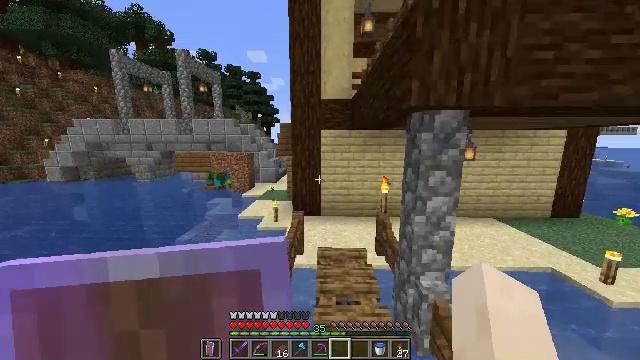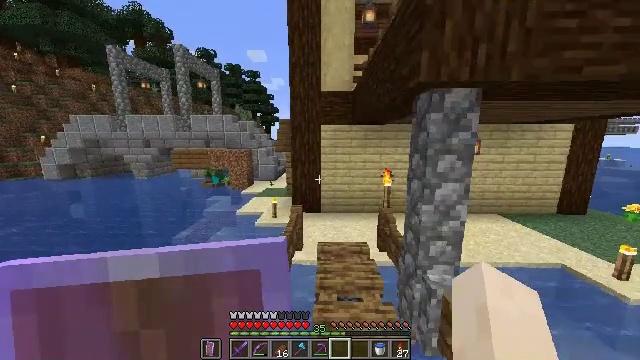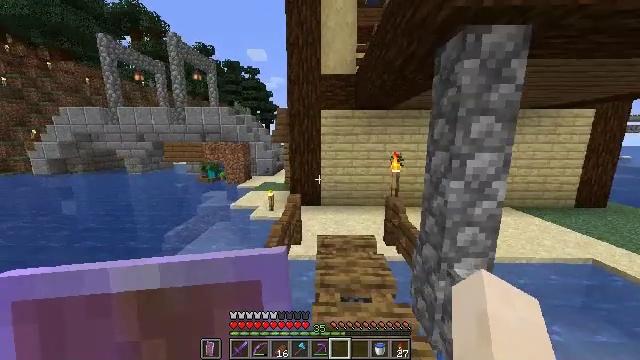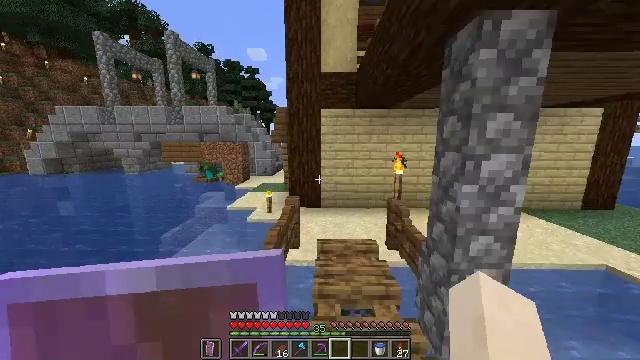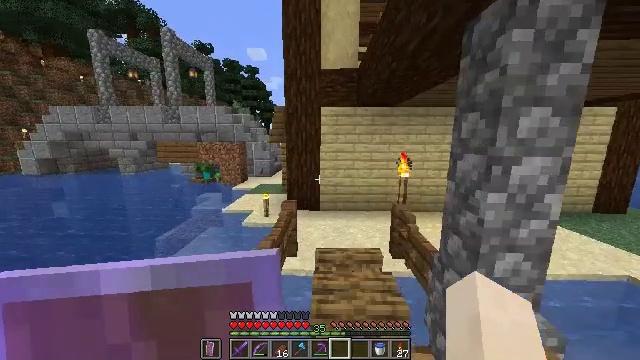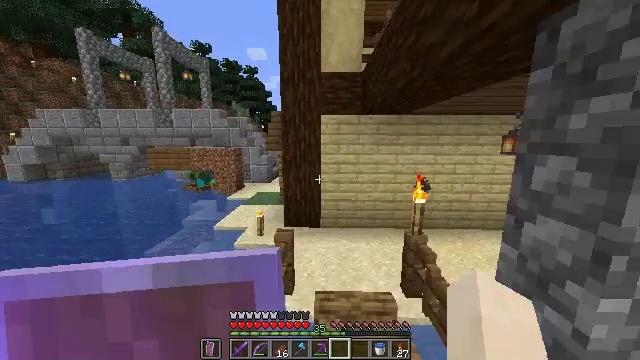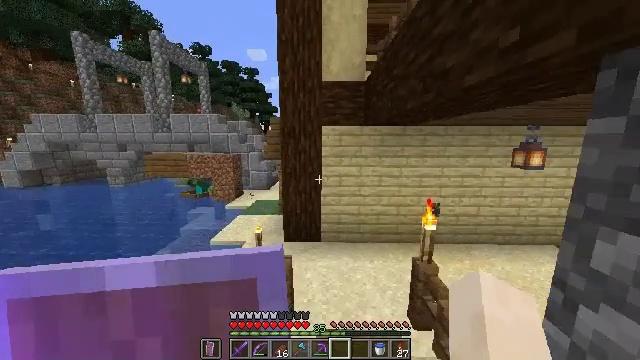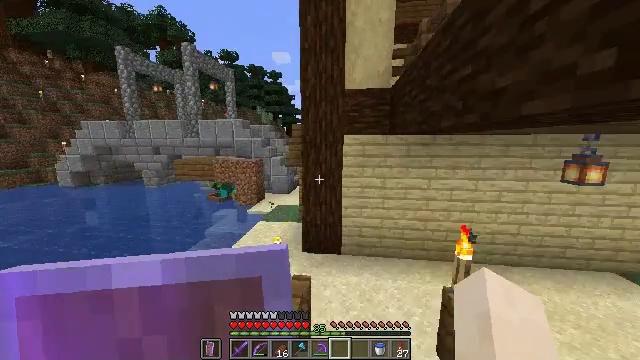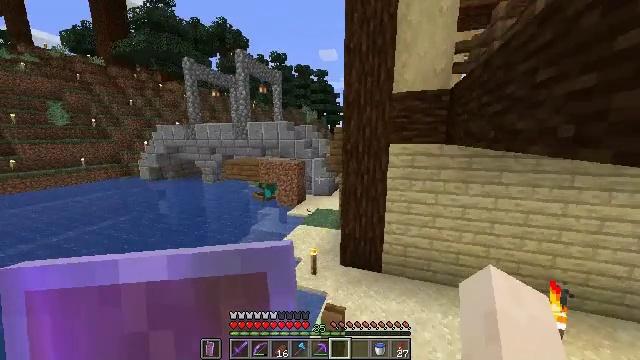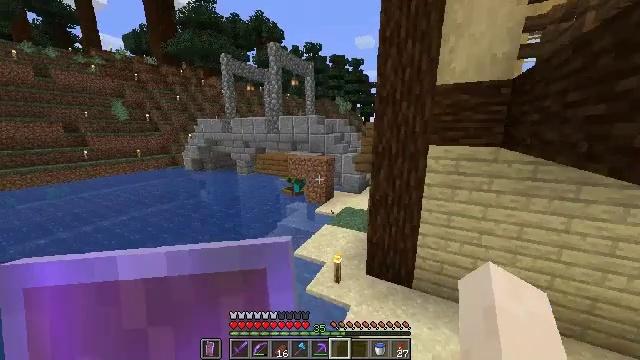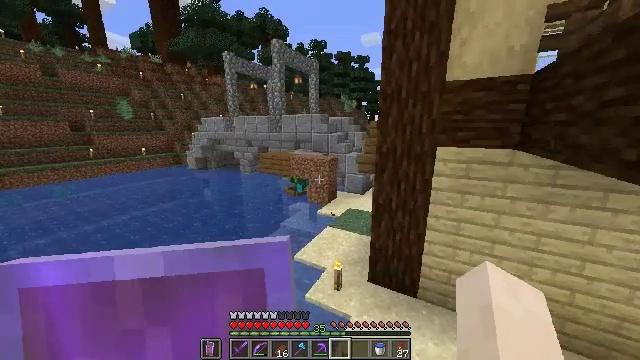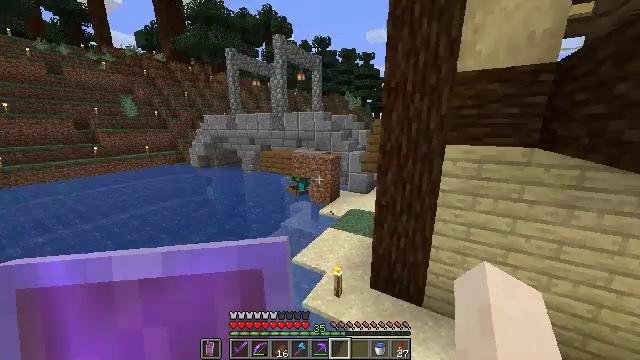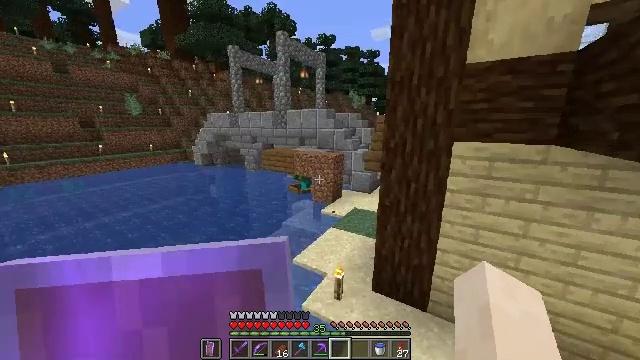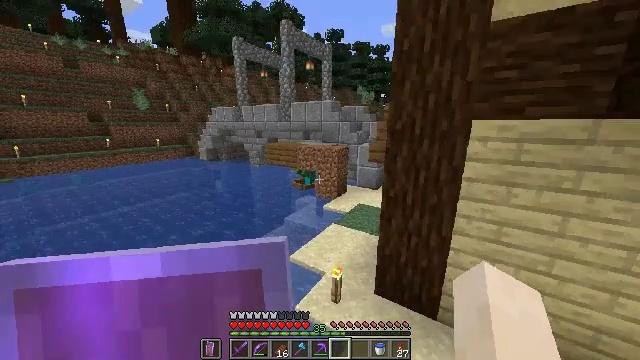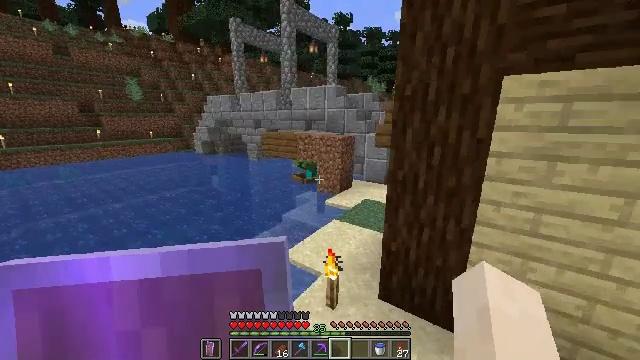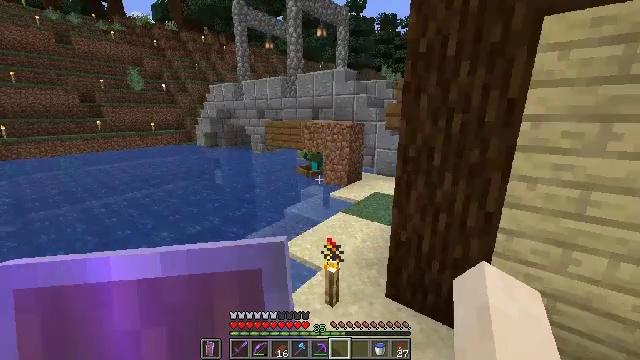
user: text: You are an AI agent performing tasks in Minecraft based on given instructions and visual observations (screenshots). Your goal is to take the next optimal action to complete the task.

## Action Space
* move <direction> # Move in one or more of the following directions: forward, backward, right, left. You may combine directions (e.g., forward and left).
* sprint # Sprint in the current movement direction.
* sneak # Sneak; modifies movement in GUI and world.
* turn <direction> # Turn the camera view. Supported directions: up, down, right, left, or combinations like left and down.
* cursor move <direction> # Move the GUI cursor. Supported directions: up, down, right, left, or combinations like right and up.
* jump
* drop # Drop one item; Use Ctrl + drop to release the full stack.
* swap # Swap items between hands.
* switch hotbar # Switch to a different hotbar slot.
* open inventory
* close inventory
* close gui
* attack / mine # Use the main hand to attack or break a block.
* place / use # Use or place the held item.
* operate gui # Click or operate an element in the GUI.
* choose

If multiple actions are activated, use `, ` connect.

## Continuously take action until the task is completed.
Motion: motion action
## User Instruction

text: Combine materials in the crafting grid to craft a lead.
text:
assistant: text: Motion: move forward, sprint
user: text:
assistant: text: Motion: move forward, sprint
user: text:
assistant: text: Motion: move forward, sprint
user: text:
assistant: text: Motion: move forward, sprint
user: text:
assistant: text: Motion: move forward, sprint, jump
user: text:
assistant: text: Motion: move forward, sprint, jump
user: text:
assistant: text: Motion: move forward, sprint, turn left, jump
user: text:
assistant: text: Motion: move forward, sprint, turn left
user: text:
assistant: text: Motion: move forward, sprint, turn left and down
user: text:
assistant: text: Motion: move forward, sprint, turn left
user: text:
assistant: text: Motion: move forward, sprint, turn left
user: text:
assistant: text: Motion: move forward, sprint, turn left
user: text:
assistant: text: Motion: move forward, sprint, turn left
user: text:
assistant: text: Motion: move forward, sprint, turn left
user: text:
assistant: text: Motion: move forward, sprint, turn left
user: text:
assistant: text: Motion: move forward, sprint, turn left
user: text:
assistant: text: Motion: move forward, sprint
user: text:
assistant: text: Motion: move forward, sprint
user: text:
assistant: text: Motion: move forward, sprint
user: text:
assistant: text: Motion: move forward, sprint
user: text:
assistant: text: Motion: move forward, sprint
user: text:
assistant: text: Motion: move forward, sprint
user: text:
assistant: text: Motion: move forward, sprint, jump
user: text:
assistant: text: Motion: move forward, sprint, jump
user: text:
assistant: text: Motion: move forward, sprint
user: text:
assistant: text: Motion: move forward, sprint
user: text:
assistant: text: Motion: move forward, sprint
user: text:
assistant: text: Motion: move forward, sprint
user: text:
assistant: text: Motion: move forward, sprint
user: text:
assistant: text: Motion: move forward, sprint, turn right and down